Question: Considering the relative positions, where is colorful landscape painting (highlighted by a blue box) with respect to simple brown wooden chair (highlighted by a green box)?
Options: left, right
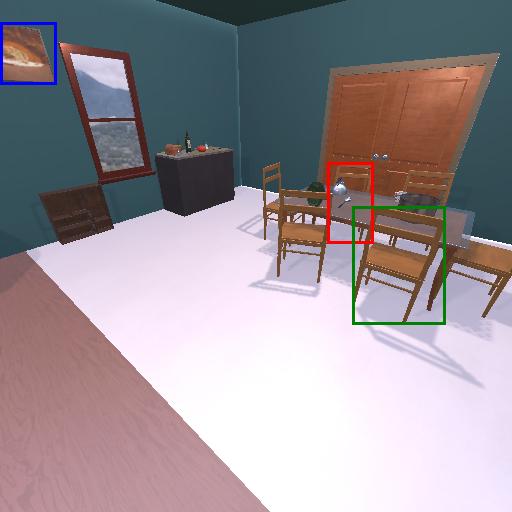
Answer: left